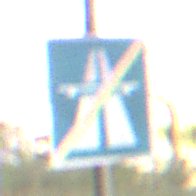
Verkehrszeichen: EndeAutbahn
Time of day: MorningAfternoon
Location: Outdoor (Suburban)
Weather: PartlyCloudy
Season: NotSpecified
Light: Natural